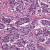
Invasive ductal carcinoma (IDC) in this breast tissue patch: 1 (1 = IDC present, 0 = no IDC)